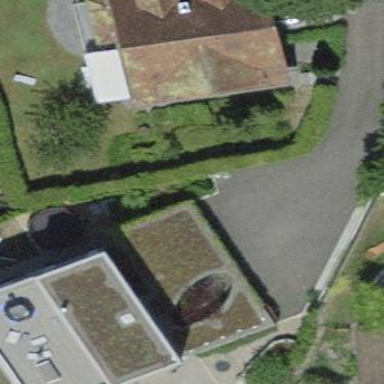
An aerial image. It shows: Simple and straightforward house.